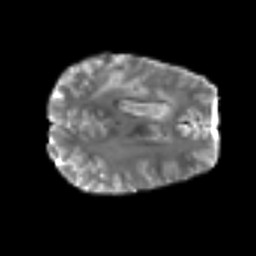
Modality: T2w
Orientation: axial
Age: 43
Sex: male
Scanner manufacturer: siemens
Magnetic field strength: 3 T
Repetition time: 6.1 s
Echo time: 0.101 s